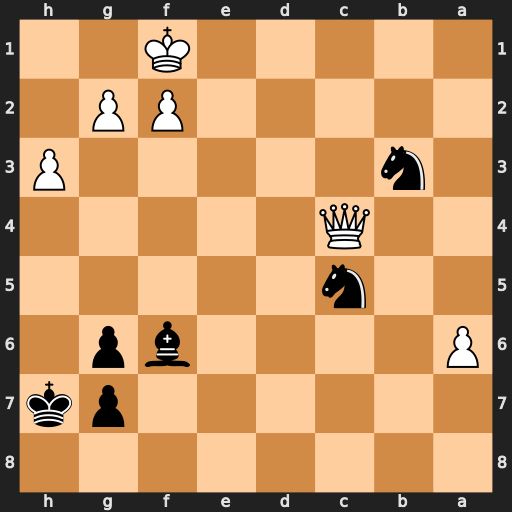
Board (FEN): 8/6pk/P4bp1/2n5/2Q5/1n5P/5PP1/5K2
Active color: b
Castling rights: -
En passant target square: -
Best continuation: Nd2+ Ke2 Nxc4 a7 Nb6